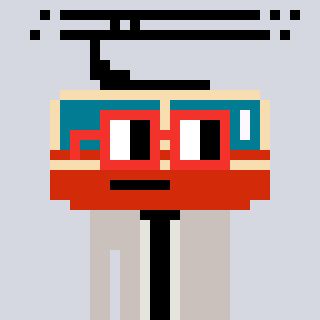
a pixel art character with square red glasses, a tram wagon-shaped head and a foggrey-colored body on a cool background